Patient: sex M, age 52
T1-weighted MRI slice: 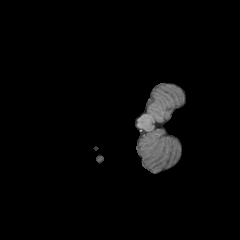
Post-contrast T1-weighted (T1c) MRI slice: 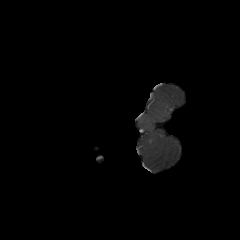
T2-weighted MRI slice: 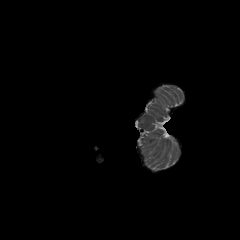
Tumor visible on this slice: no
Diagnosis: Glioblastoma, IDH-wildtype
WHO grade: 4